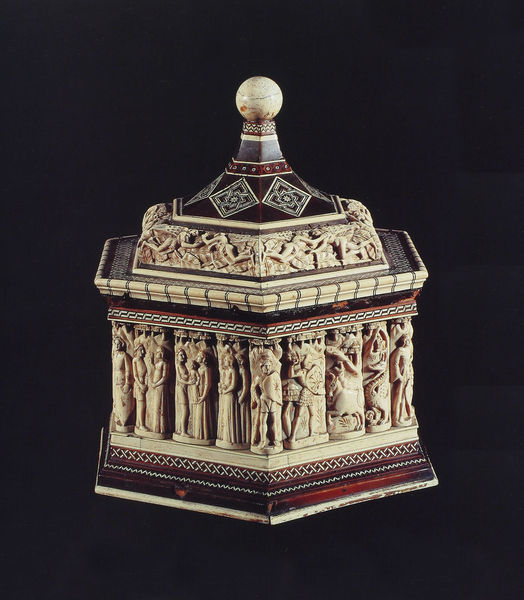
Titel: Kästchen mit der Geschichte Jasons
Künstler: Baldessarre degli Embriachi
Institution: Erbach, Elfenbeinmuseum
Schlagwörter: mann, weiß, frauen, menschen, braun, bunt, holz, marmor, profil, schmuck, rot, rahmen, sockel, hübsch, knopf, perle, schön, relief, bilder, schwer, creme, figuren, ornamente, knochen, truhe, deckel, gefäß, kugel, helm, einlegearbeit, schnitzerei, kasten, schatulle, prunk, schrein, kästchen, behälter, oktogonal, elfenbein, sechseck, sechseckig, pyxis, hexagon, verziehung, kugek, schartulle